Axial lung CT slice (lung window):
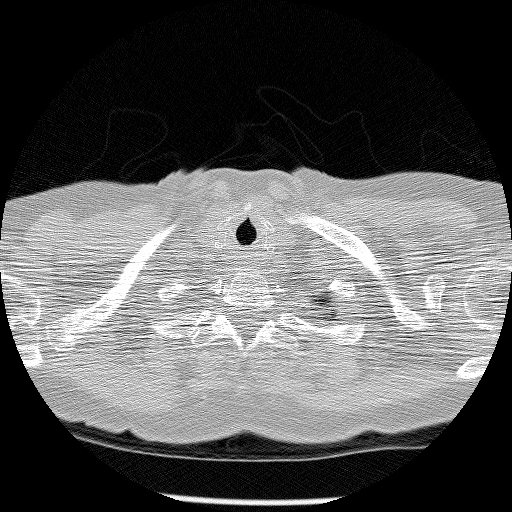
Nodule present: no